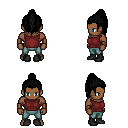
a pixel art fantasy rpg character, male body template, human, dark skin, maroon sleeveless shirt, teal pants, black long topknot hairstyle, leather bracers, black shoes, four views (front, back, left, right), 2x2 character sprite sheet, small pixel art, hard edges, no anti-aliasing